Птица летит горизонтально на высоте $H$ с постоянной скоростью $u$ (см. рисунок).  Плохой мальчик из $9$ класса замечает птицу в момент, когда она находится в точности над его головой, и сразу же стреляет из рогатки.
Какой должна быть скорость $u$ птицы, чтобы мальчик никак не смог попасть в нее? Максимальная скорость вылета камня равна $v_{0}$. Сопротивлением воздуха пренебречь.
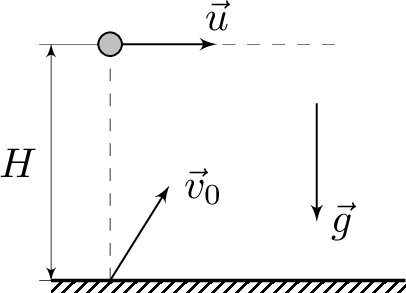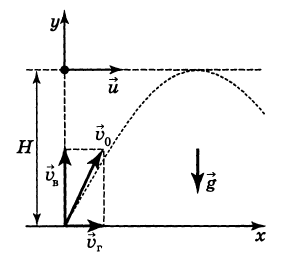
Решение: Рассмотрим два случая. $1$. Если $v_{0} \leqslant \sqrt{2 g H}$, то скорость $u$ — любая. $2$. Пусть $v_{0}>\sqrt{2 g H}$. Рассмотрим ситуацию, когда траектория камня касается прямой, вдоль которой летит птица. Горизонтальная проекция $v_{г}$ (см. рисунок ) скорости камня в течение всего его полета сохраняется.  Ясно, что при $v_{r} \geqslant u$ мальчик может попасть в птицу, а при $v_{r}\sqrt{v_{0}^{2}-2 g H}$.
Ответ: $$ u>\sqrt{v_{0}^{2}-2 g H}. $$
Темы:
T, Механика, Кинематика, Векторы, Сложение скоростей, Всероссийские